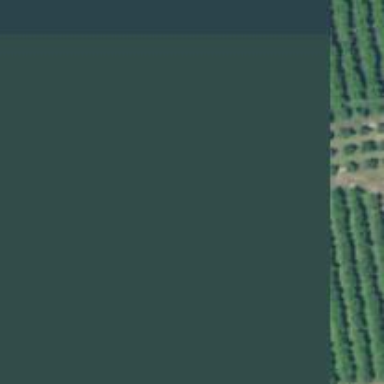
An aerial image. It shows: Vineyard growing grapes.